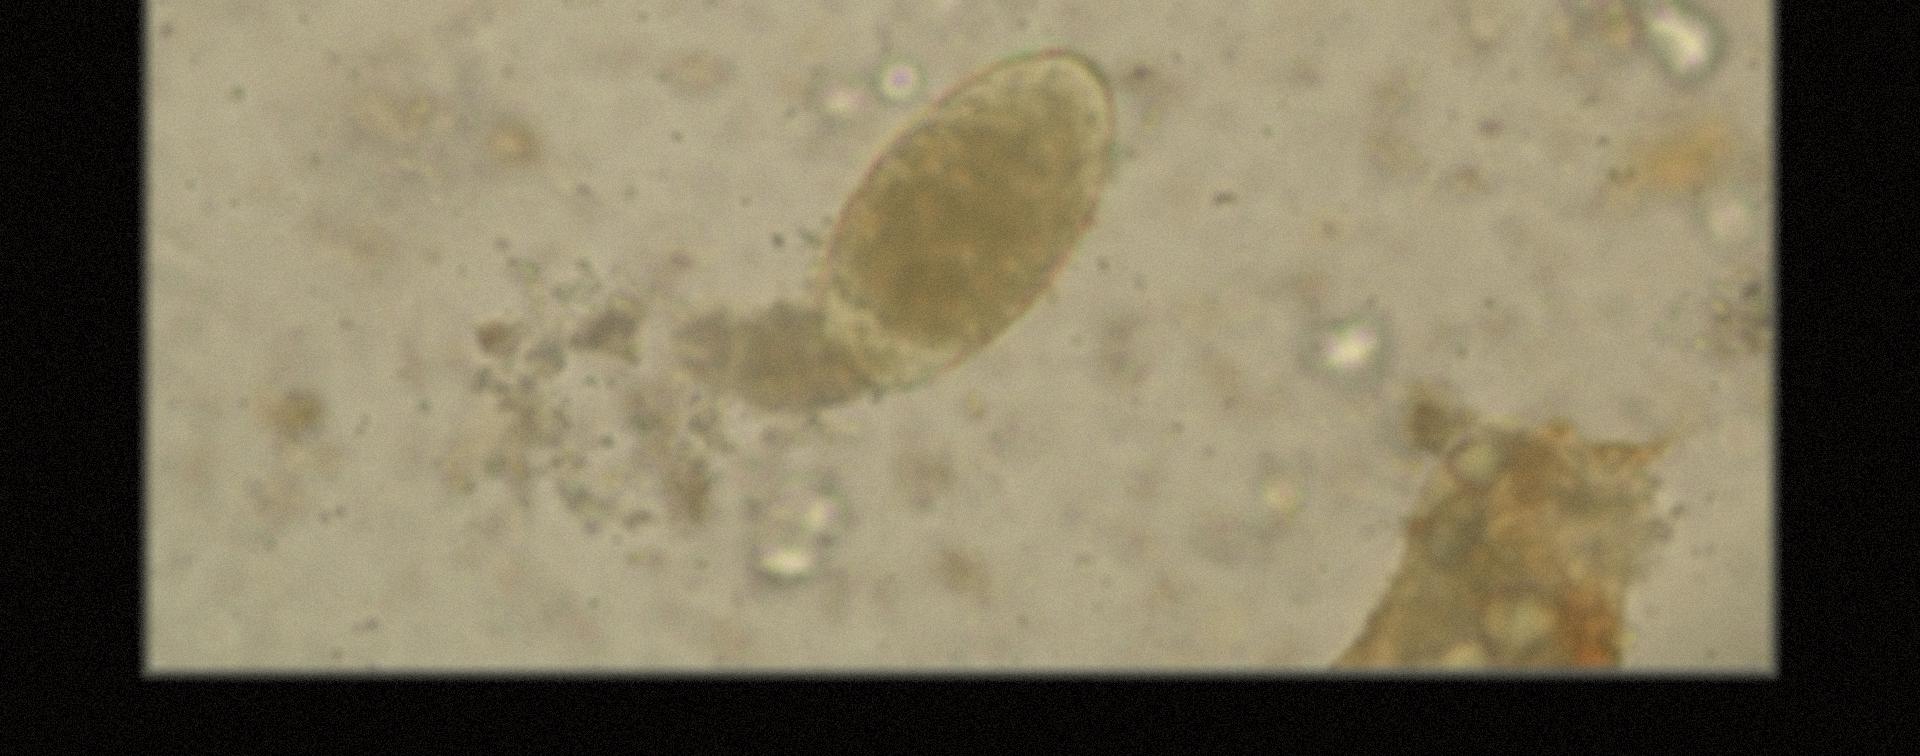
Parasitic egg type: Fasciolopsis buski